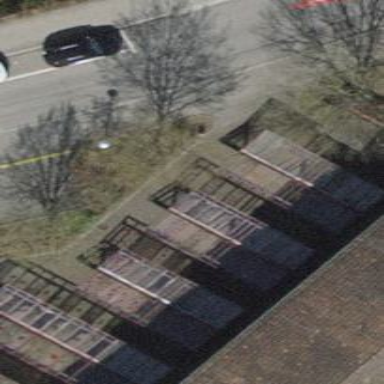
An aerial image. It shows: Shed designated as bicycle parking facility.